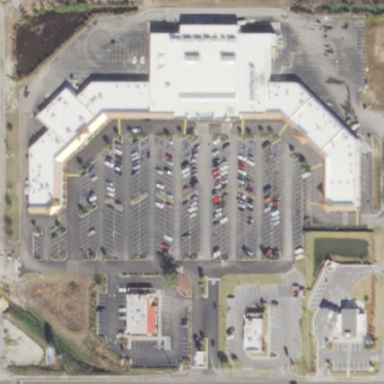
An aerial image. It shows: Retail area.